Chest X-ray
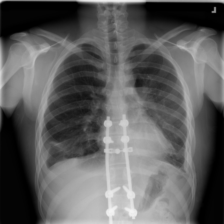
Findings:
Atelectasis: positive
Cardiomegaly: negative
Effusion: positive
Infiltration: negative
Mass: negative
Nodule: negative
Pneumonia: negative
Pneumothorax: negative
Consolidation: negative
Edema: negative
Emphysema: negative
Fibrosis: negative
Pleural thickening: negative
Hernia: negative